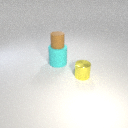
small yellow metal cylinder to the right of large cyan rubber cylinder